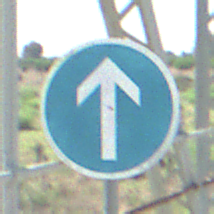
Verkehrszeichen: VorgeschriebeneFahrtrichtungGeradeaus
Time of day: MorningAfternoon
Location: Outdoor (Special)
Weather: Clear
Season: NotSpecified
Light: Natural